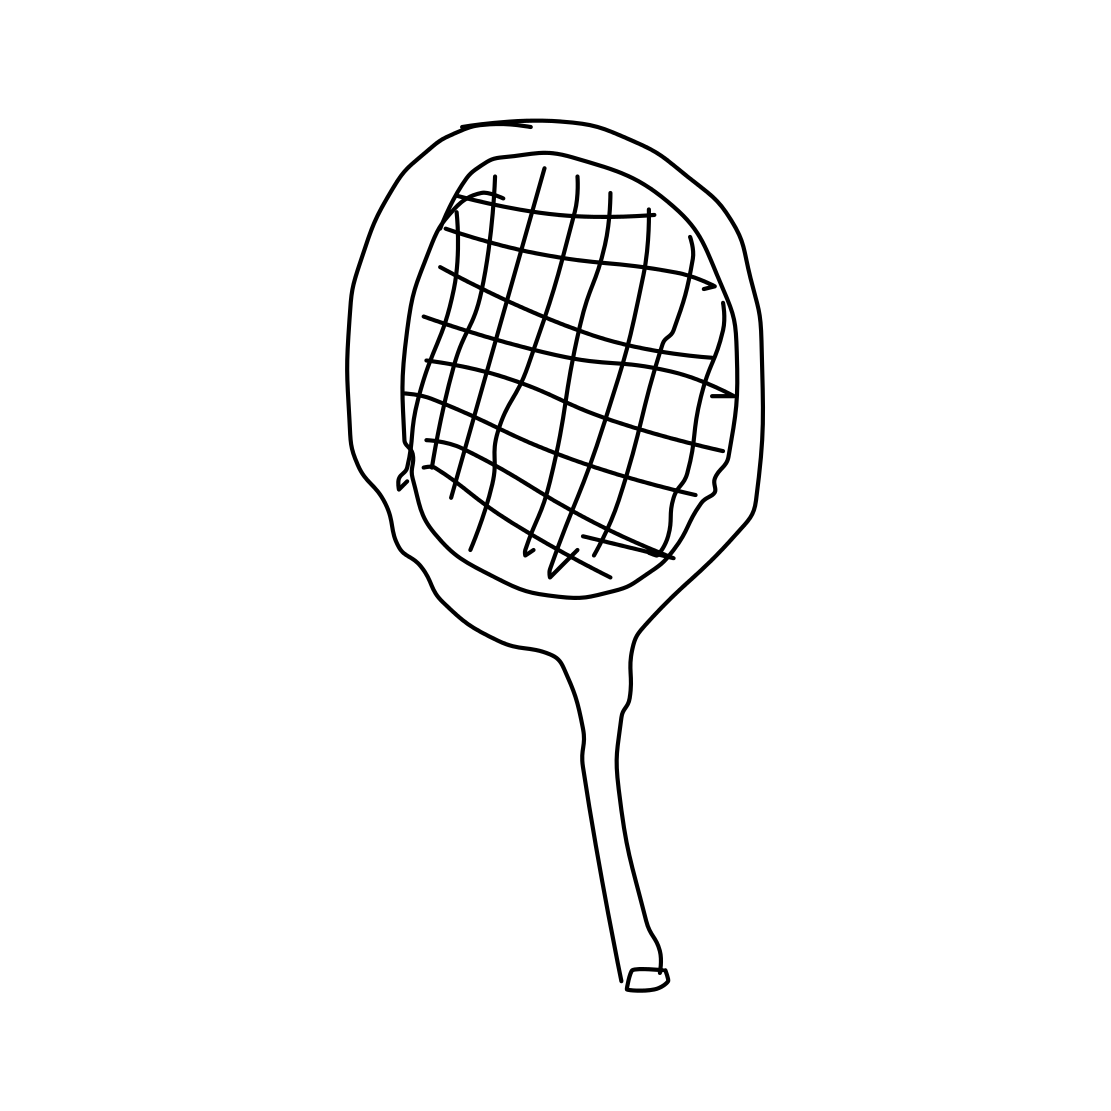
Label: tennis-racket